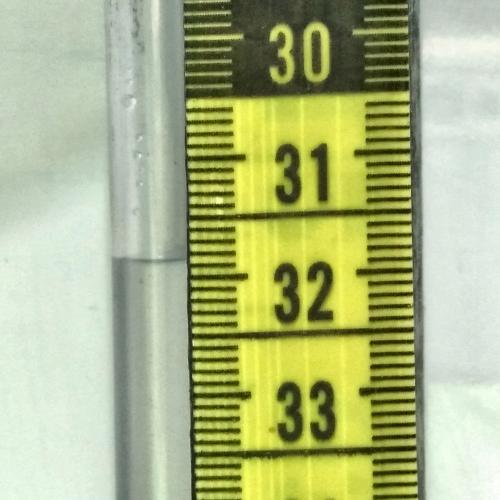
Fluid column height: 31.9 cm